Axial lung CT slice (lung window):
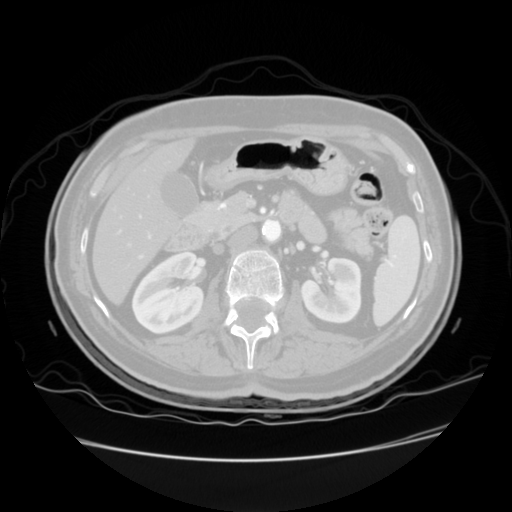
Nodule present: no